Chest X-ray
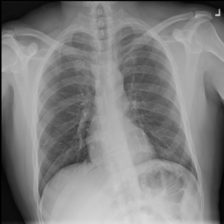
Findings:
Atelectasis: negative
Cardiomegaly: negative
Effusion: negative
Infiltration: negative
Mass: negative
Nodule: negative
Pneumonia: negative
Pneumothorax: negative
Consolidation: negative
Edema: negative
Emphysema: negative
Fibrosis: negative
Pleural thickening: negative
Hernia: negative